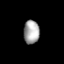
Tissue: prostate
Cell type: T cells
Senescence score: 0.2714
Nuclear area (px): 362
Mean DAPI intensity: 167.528